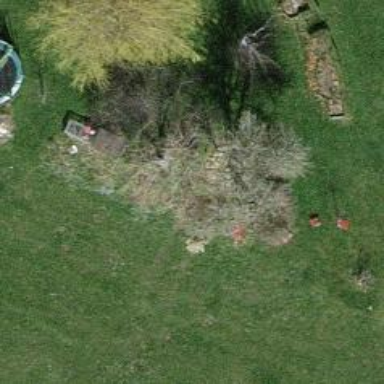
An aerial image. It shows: Single tag "natural: tree."